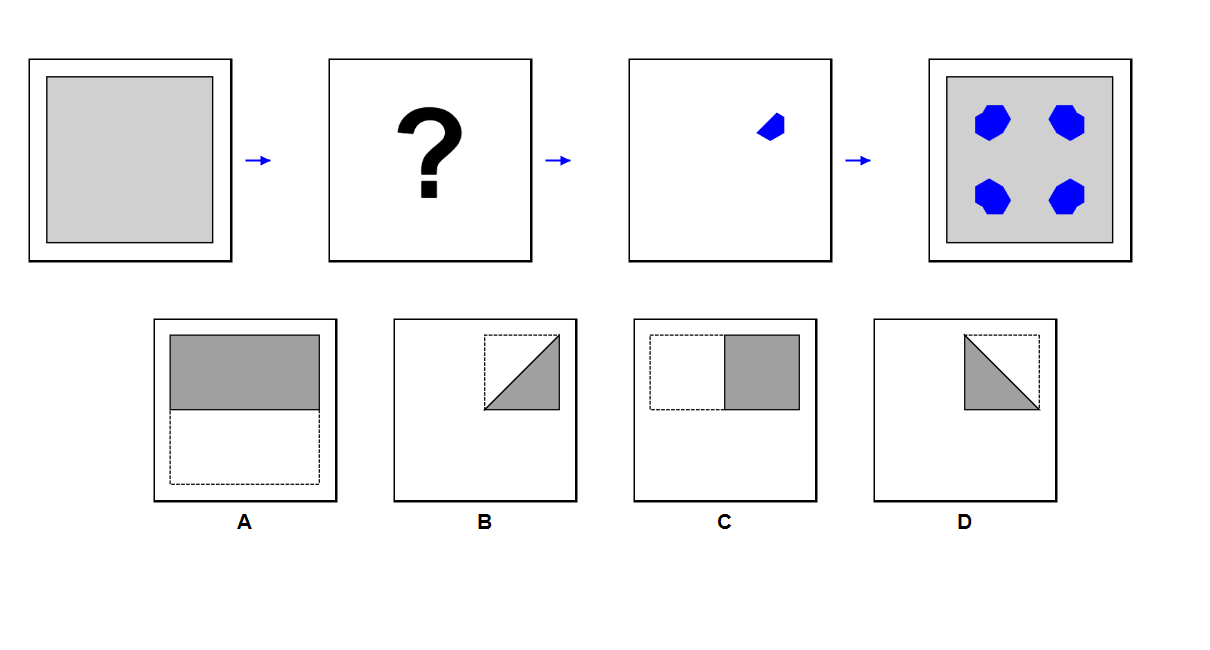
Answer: D